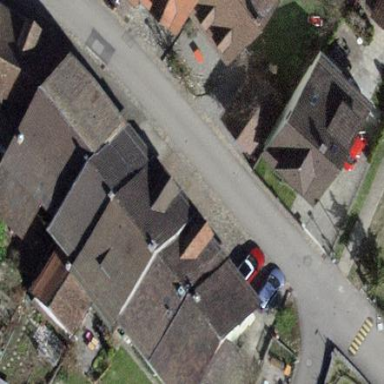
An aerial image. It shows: Terrace building.